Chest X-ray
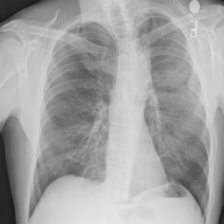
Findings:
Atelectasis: negative
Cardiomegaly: negative
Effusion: negative
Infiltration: negative
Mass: negative
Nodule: negative
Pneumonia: negative
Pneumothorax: negative
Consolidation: negative
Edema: negative
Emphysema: negative
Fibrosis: negative
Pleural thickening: negative
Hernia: negative